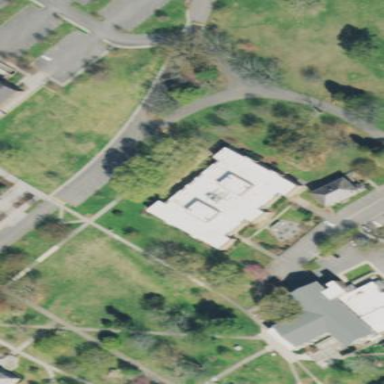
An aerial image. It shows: College building.